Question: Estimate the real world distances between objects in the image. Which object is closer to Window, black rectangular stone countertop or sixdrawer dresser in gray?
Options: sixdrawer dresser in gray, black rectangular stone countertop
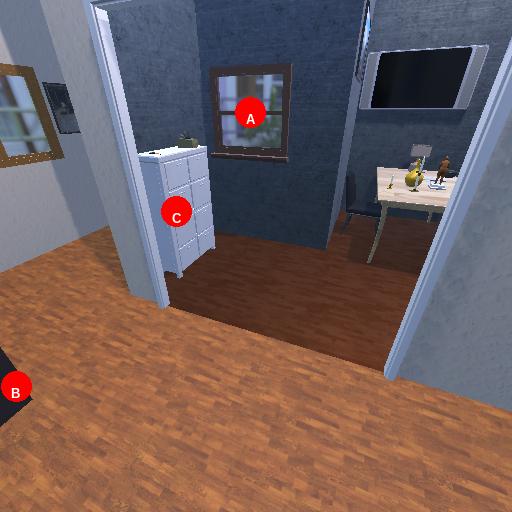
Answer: sixdrawer dresser in gray